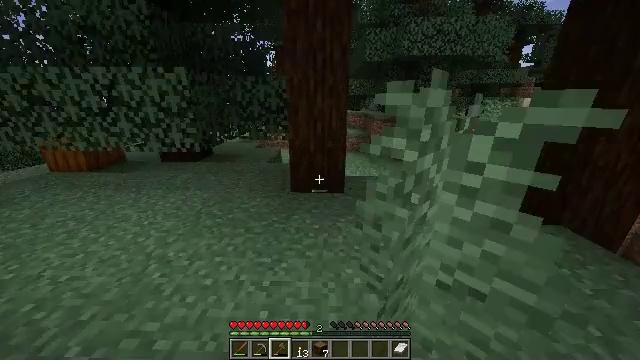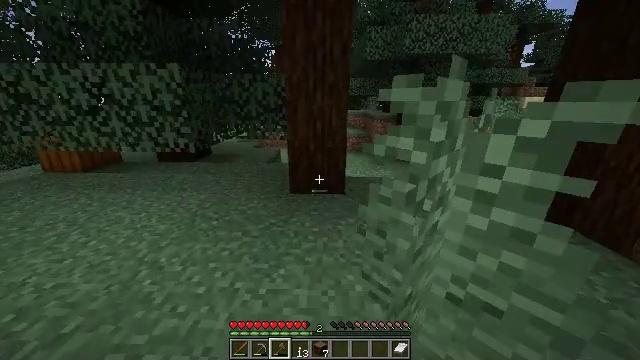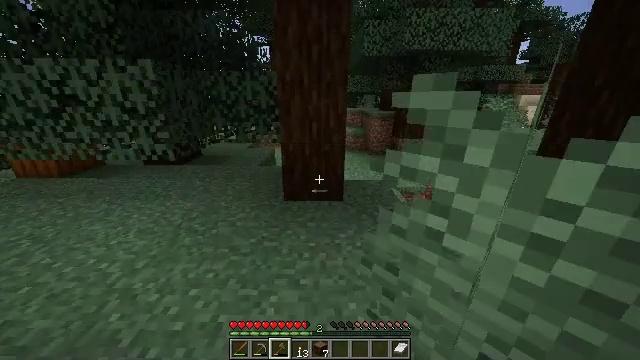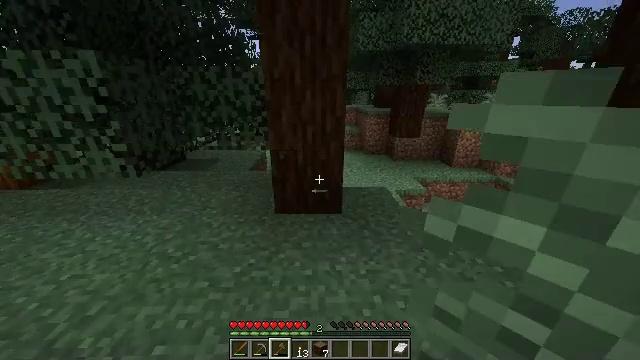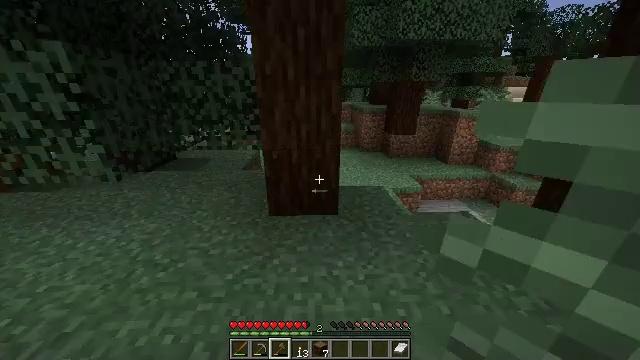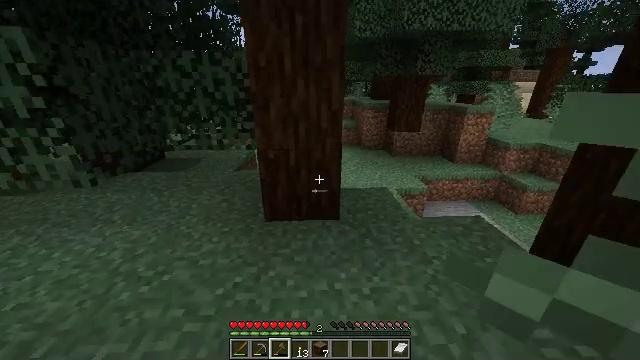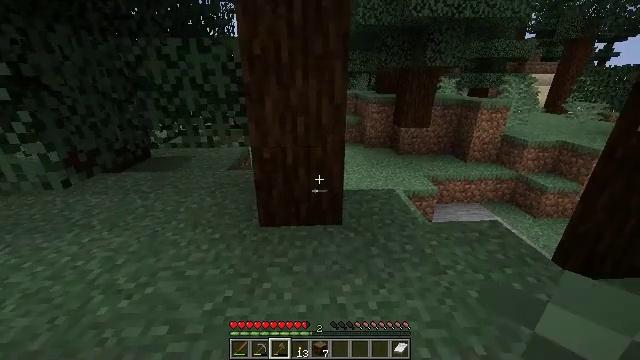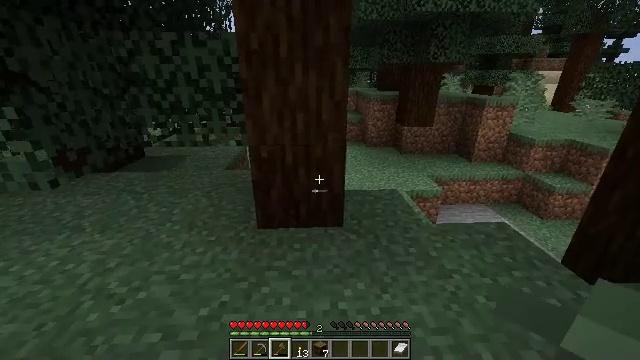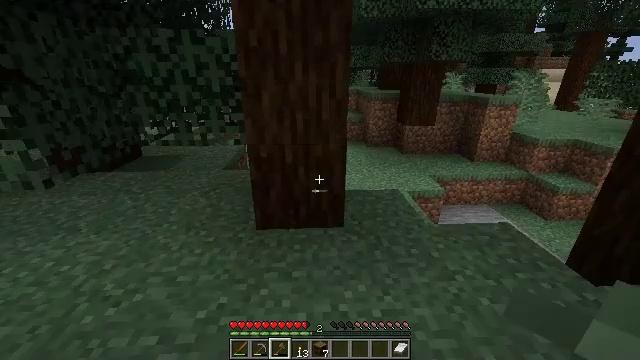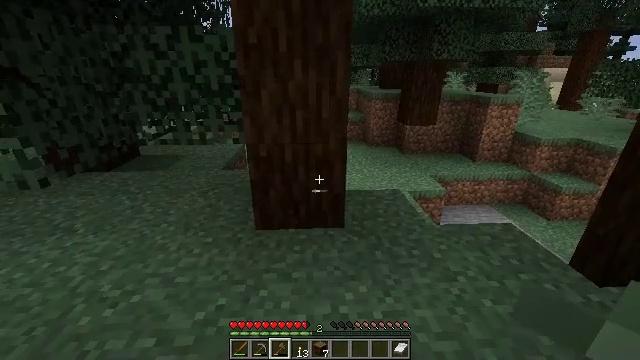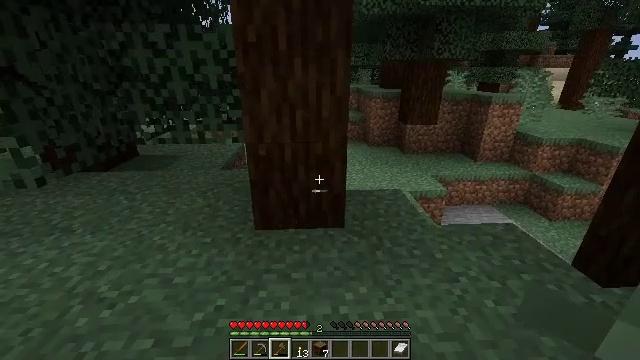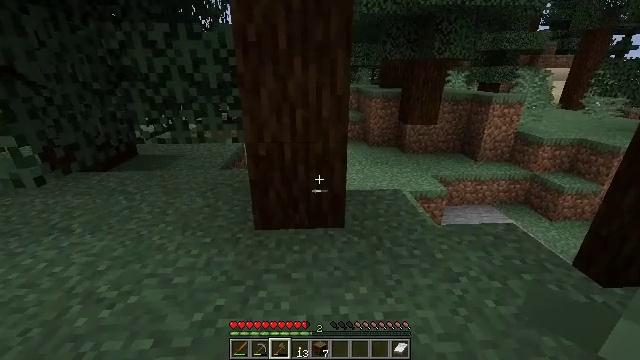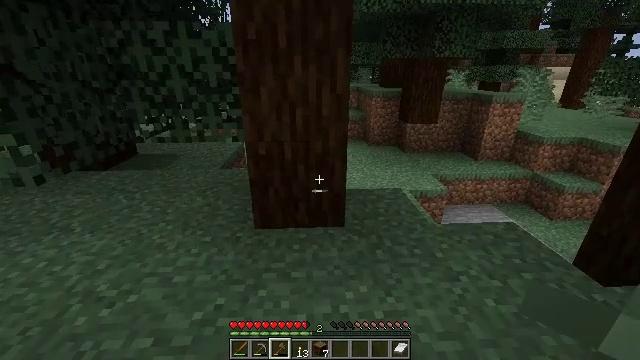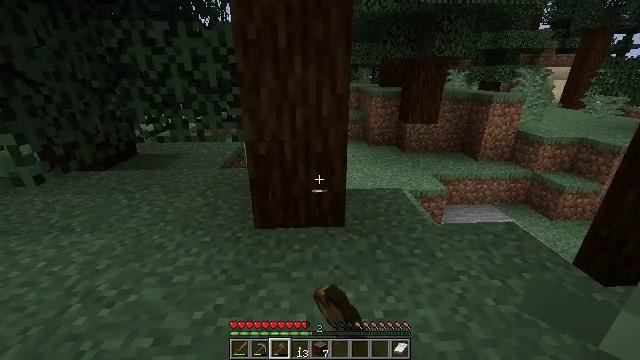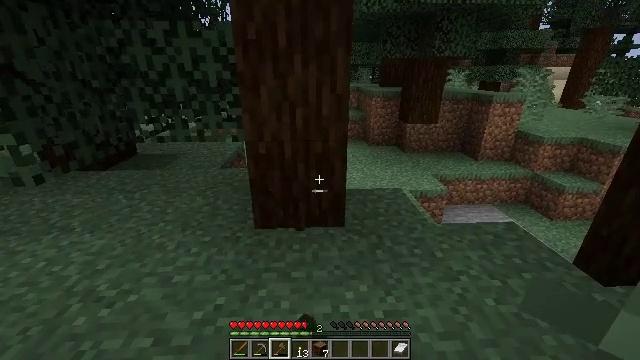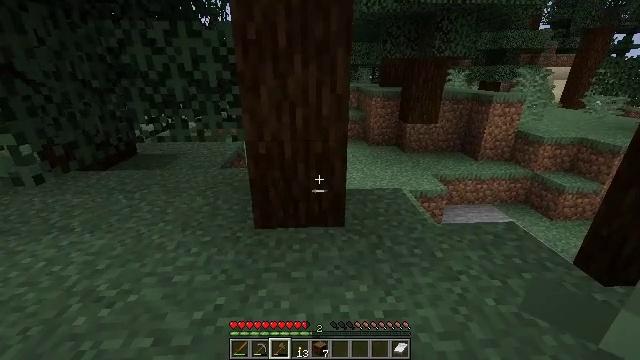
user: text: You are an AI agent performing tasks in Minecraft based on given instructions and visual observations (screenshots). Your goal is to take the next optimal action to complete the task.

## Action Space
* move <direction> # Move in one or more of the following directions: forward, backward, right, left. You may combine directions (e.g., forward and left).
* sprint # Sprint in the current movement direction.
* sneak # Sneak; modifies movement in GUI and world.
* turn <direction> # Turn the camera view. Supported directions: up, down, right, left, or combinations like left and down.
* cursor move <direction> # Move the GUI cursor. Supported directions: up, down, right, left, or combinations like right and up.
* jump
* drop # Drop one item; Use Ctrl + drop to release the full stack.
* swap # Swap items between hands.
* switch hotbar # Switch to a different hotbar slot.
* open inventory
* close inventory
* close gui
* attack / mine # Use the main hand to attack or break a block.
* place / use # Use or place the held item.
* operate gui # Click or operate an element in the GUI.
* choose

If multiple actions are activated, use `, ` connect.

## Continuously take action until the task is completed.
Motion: motion action
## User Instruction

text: Gather spruce log by chopping the tree.
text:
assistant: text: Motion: move forward, attack / mine
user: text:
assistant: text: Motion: move forward, turn right, attack / mine
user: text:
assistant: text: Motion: move forward, turn right, attack / mine
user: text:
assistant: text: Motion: turn right, attack / mine
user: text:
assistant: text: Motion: attack / mine
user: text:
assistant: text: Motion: attack / mine
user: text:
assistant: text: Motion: attack / mine
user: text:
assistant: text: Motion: attack / mine
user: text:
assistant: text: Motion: attack / mine
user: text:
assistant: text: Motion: attack / mine
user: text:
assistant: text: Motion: attack / mine
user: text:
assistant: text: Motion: attack / mine
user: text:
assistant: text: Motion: attack / mine
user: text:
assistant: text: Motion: attack / mine
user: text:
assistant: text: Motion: attack / mine
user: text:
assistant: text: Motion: attack / mine
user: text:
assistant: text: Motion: attack / mine
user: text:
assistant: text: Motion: move forward, attack / mine
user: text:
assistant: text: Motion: move forward, turn down, attack / mine
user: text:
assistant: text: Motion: move forward, turn down, attack / mine
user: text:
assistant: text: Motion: move forward, turn down, attack / mine
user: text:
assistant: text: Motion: attack / mine
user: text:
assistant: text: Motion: attack / mine
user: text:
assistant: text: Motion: attack / mine
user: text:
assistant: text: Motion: attack / mine
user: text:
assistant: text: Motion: attack / mine
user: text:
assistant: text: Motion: attack / mine
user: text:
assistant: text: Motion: attack / mine
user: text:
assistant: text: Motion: attack / mine
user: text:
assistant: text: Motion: attack / mine